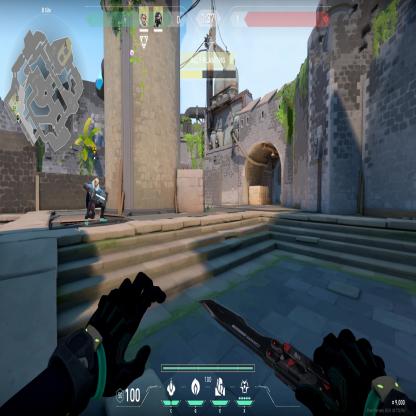
Label: teammate